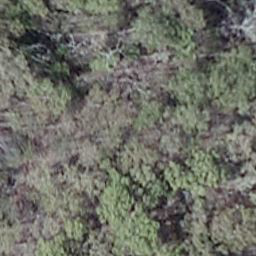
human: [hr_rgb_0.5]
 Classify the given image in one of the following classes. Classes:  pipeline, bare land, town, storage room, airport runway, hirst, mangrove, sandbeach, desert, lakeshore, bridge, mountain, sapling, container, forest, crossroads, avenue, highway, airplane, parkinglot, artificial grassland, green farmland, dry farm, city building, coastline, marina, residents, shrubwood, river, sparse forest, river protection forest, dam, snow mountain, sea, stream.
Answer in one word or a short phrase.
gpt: shrubwood